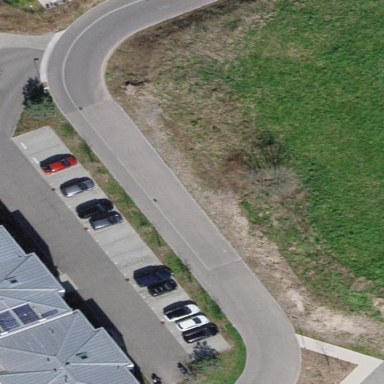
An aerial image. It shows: Parking area with surface.